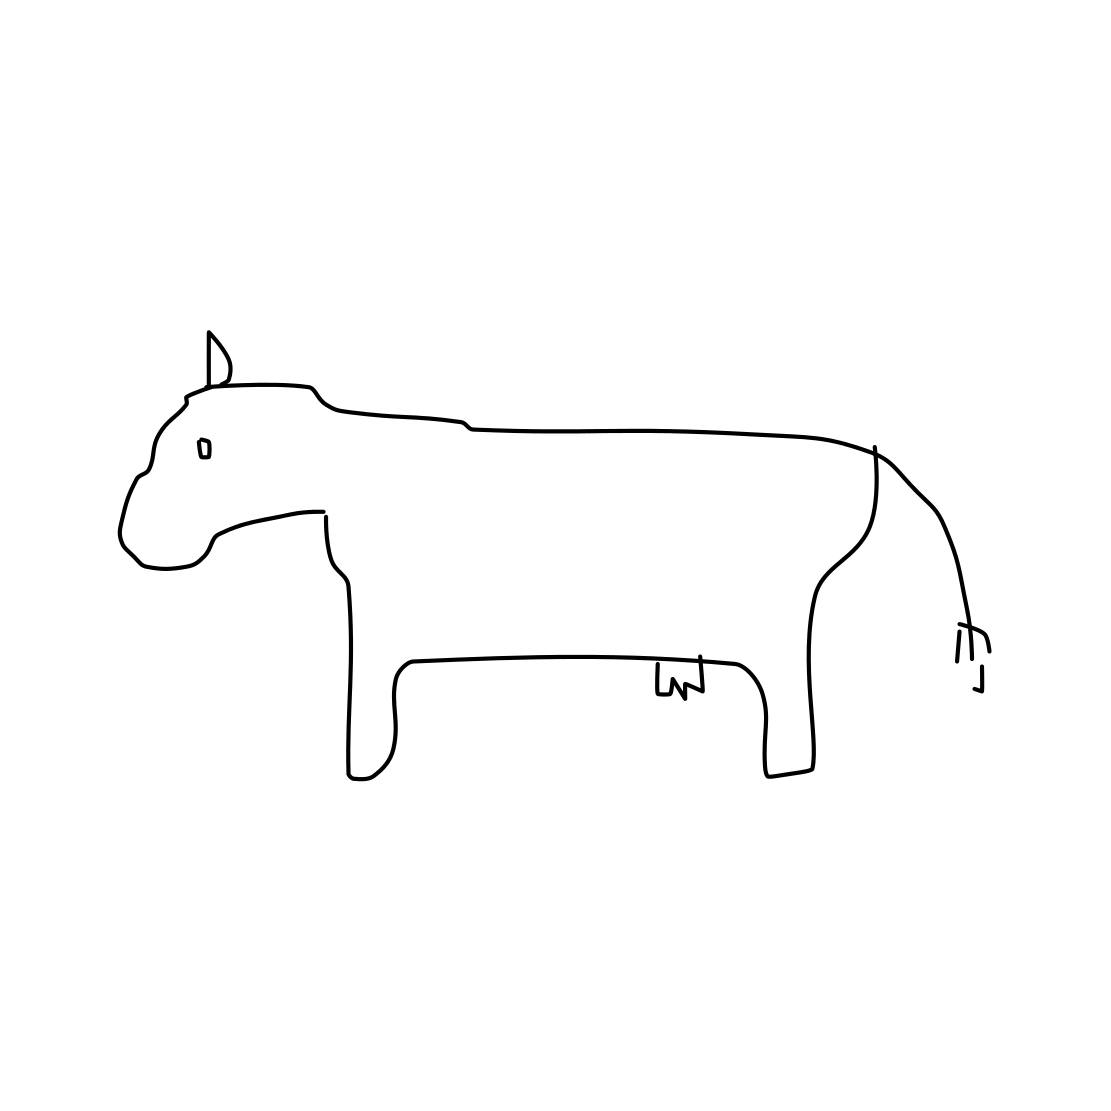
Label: cow